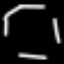
Label: octagon